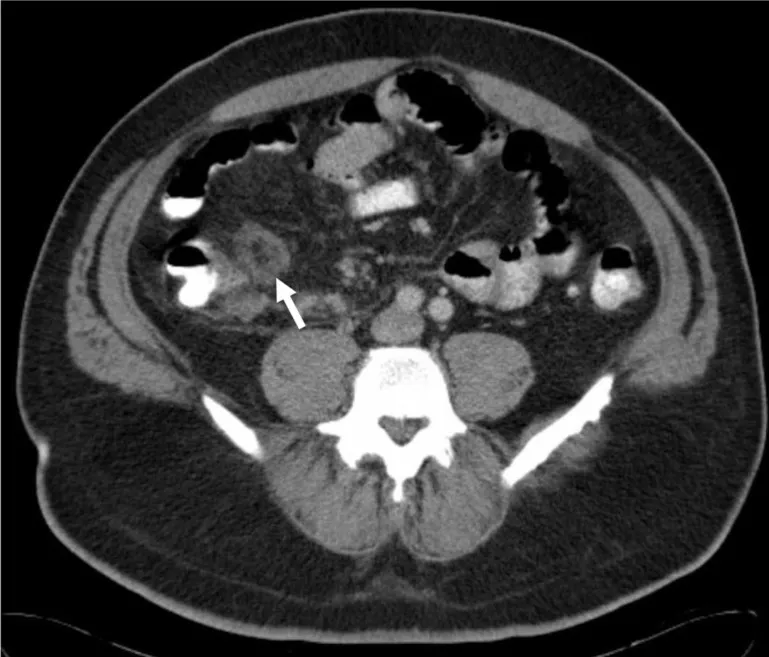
Contrast enhanced CT of the abdomen showing a focal 3.2-cm mass (white arrow) adjacent to the ileocecal valve along the mesenteric border with central fat attenuation and surrounding soft tissue attenuation suggesting epiploic appendicitis or a fatty infarct.
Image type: radiology (ct)